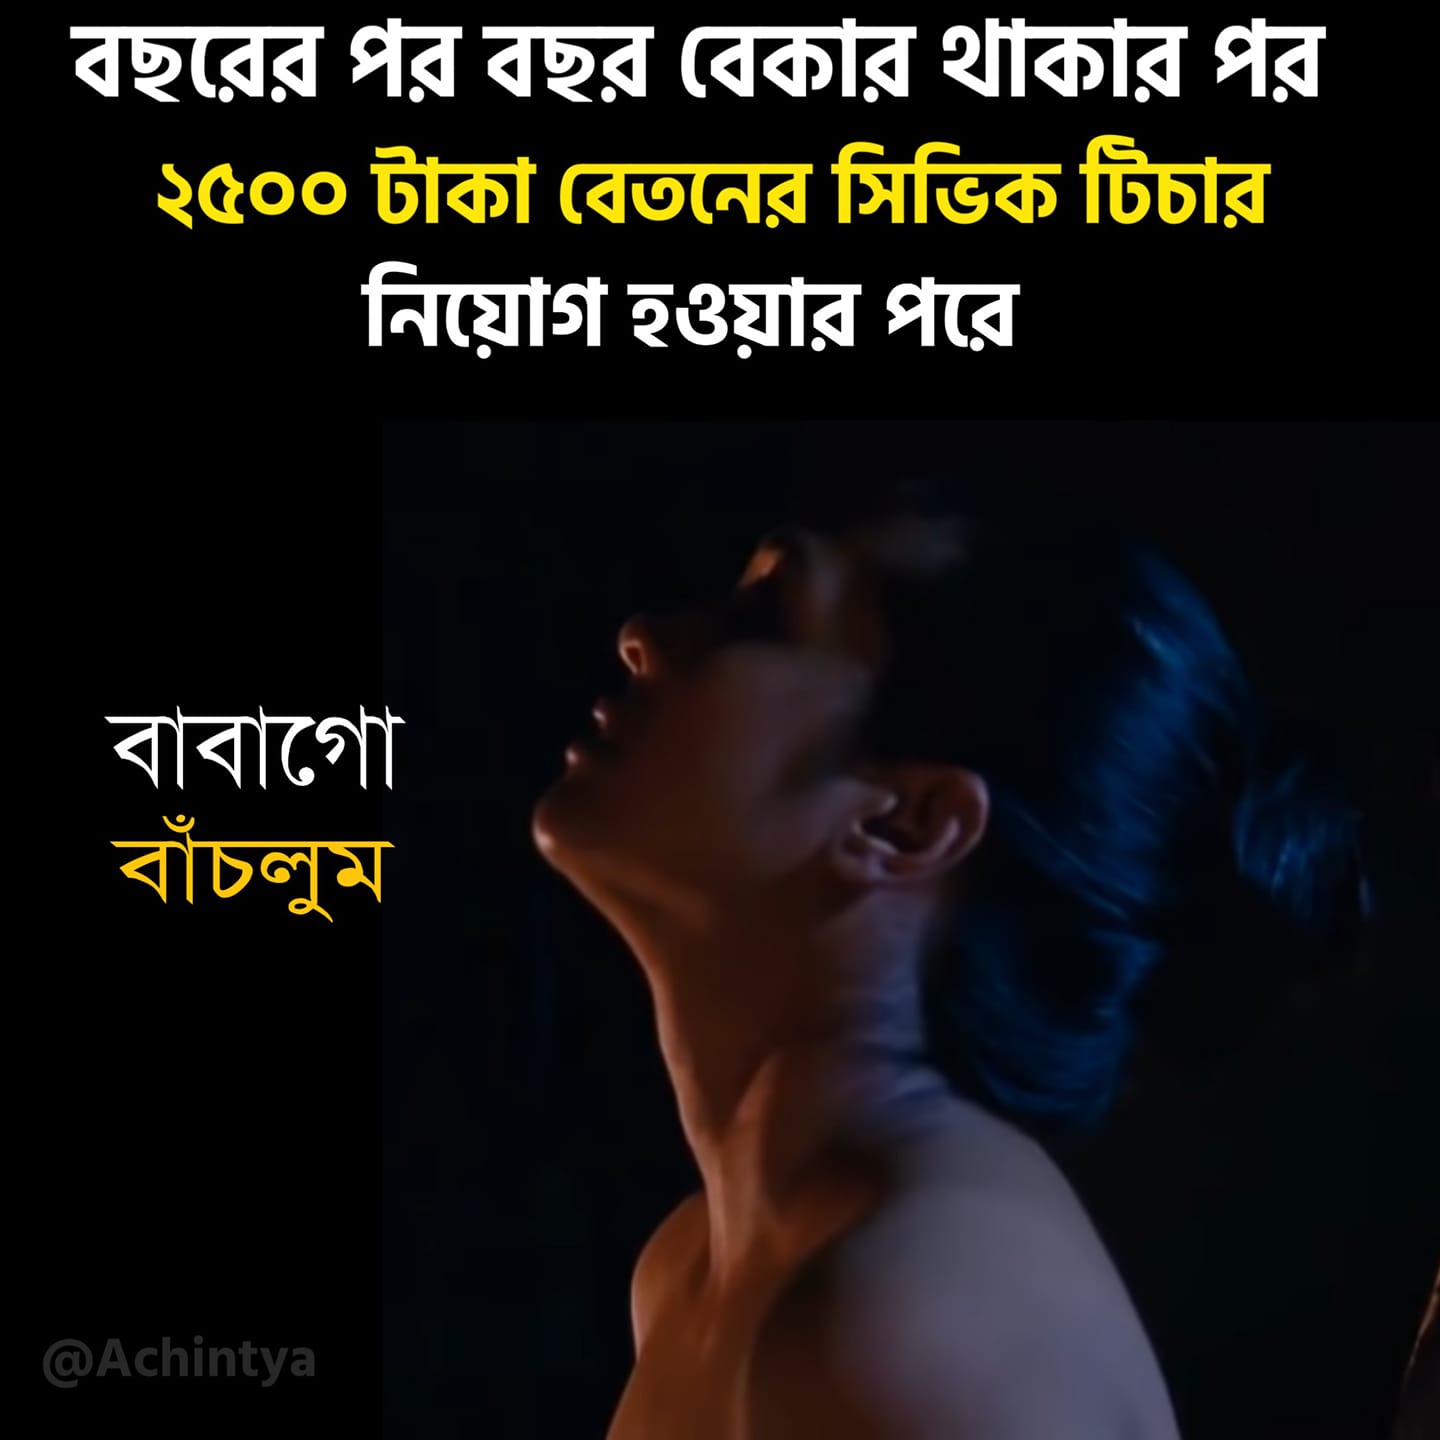
Text: বছরের পর বছর বেকার থাকার পর ২৫০০ টাকা বেতনের সিভিক টিচার নিয়োগ হওয়ার পরে বাবাগো বাচলুম
Label: Non Hate